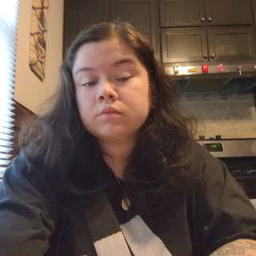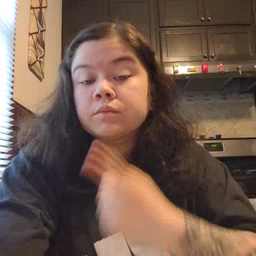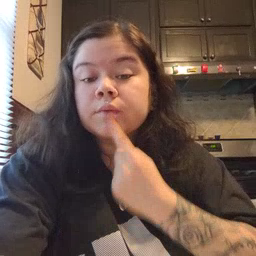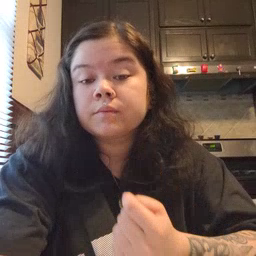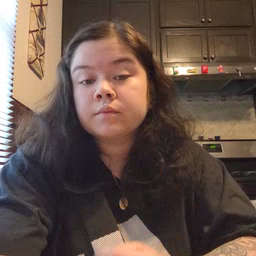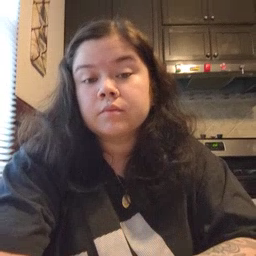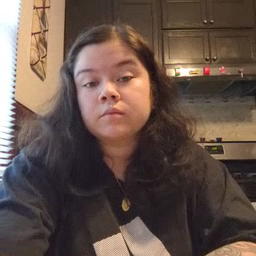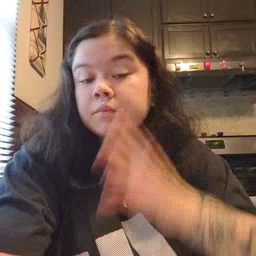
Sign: red